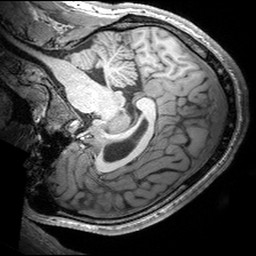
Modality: T1w
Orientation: sagittal
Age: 26
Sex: male
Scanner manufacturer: siemens
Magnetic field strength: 3 T
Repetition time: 2.53 s
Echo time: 0.00299 s